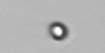
Label: nanoplankton_mix